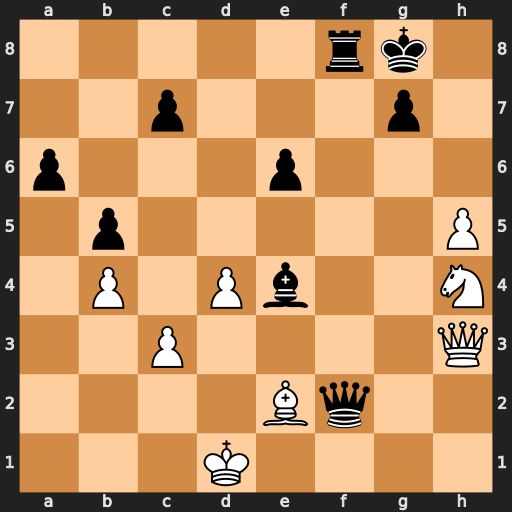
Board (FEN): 5rk1/2p3p1/p3p3/1p5P/1P1Pb2N/2P4Q/4Bq2/3K4
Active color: w
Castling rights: -
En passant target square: -
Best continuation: Qxe6+ Qf7 Qxe4